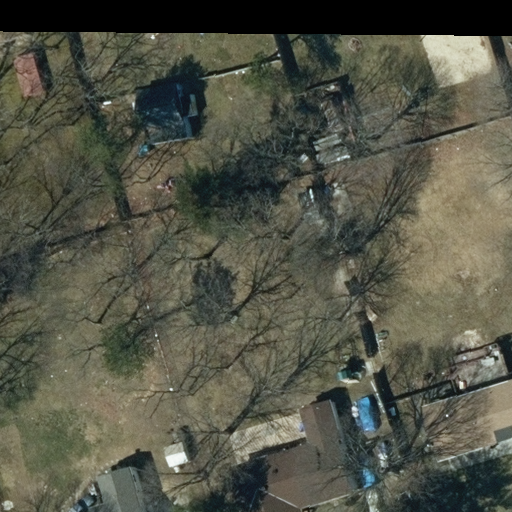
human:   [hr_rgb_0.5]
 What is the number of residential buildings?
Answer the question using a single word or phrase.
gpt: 4

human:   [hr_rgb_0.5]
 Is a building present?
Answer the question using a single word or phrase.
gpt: yes

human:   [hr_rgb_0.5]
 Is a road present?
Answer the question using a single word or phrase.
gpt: no

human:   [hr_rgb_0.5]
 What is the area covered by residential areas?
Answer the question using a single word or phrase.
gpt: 10619m2

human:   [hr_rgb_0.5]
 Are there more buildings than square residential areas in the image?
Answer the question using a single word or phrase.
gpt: yes

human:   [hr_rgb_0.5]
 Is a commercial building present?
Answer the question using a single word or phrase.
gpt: no

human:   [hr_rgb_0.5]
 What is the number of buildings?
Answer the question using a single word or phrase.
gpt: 6

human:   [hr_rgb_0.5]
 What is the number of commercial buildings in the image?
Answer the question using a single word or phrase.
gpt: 0

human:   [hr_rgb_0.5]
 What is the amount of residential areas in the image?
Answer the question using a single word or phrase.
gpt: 1

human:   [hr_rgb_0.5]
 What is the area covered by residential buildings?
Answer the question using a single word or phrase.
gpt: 396m2

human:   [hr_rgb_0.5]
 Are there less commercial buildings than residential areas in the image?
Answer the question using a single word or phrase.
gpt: yes

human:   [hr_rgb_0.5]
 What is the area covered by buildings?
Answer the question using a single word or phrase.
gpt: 470m2

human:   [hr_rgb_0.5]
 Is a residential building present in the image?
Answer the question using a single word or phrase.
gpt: yes

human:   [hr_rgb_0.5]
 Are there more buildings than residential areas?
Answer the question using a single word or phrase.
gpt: yes

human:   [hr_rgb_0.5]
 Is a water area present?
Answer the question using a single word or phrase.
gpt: no

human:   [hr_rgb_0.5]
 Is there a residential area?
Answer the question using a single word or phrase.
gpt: yes

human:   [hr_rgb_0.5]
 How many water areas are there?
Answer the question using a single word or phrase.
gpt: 0

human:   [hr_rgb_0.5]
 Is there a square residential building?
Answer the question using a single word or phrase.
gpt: no

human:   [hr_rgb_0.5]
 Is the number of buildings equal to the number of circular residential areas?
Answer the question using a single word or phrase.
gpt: no

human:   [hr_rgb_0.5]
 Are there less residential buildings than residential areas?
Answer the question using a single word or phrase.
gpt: no

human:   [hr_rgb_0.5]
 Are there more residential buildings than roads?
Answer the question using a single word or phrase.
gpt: yes

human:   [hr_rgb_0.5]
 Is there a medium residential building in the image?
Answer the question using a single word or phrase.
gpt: yes

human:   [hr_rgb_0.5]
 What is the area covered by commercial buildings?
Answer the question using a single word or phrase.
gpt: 0m2

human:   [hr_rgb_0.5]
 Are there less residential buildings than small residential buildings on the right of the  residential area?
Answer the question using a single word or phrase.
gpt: no

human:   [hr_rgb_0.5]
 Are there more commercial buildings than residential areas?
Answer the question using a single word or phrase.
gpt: no

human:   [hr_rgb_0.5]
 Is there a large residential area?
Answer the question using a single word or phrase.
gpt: yes

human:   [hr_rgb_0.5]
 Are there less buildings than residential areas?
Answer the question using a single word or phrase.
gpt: no

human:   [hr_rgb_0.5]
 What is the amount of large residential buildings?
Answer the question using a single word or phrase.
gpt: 0

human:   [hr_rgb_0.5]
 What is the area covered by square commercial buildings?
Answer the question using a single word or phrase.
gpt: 0m2

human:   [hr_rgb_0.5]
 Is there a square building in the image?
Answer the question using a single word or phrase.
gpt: no

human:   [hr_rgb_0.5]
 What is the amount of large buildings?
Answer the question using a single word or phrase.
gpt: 0

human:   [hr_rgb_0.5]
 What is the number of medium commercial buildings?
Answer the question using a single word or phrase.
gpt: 0

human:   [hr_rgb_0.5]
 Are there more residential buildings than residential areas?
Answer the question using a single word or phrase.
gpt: yes

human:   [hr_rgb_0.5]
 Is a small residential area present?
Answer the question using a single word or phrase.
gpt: no

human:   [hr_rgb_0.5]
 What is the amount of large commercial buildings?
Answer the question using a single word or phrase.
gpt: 0

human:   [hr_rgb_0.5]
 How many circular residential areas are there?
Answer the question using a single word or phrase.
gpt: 0

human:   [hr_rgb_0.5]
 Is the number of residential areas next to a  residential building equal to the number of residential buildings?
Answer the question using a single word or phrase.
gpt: no

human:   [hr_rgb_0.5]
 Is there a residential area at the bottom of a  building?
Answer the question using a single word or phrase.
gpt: yes

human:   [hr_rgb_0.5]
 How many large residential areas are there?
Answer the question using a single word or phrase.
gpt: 1

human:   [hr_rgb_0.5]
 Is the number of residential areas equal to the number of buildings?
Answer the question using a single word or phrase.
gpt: no

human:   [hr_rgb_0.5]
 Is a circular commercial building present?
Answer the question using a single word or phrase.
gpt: no

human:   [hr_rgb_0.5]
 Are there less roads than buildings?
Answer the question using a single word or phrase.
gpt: yes

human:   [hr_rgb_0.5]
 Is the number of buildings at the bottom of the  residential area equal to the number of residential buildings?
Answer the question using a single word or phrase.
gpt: no

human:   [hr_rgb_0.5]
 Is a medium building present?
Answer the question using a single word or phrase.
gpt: yes

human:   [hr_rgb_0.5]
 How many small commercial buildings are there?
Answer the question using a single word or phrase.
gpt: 0

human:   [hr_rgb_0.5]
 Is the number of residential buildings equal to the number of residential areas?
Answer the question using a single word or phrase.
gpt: no

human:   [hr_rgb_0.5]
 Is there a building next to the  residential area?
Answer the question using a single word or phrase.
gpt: yes

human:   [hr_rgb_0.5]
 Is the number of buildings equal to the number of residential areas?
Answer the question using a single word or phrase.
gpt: no

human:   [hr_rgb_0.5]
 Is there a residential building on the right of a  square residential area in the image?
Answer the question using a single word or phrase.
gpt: no

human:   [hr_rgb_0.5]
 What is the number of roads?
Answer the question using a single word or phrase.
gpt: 0

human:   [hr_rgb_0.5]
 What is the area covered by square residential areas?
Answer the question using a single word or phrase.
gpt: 0m2

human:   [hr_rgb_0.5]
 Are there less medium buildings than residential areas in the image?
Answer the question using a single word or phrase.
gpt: no

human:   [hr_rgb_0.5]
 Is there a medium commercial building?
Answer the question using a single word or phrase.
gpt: no

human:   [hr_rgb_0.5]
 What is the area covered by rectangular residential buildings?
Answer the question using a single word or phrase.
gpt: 50m2

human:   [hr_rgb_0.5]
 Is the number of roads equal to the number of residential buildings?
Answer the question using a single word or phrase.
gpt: no

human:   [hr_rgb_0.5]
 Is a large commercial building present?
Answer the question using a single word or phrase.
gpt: no

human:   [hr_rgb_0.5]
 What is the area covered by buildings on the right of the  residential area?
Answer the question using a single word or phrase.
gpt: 470m2

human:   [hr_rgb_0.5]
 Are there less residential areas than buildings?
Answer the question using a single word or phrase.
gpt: yes

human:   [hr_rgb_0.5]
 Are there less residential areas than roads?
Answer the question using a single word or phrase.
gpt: no

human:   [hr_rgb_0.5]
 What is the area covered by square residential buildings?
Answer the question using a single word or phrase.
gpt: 0m2

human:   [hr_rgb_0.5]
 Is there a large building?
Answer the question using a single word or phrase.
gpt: no

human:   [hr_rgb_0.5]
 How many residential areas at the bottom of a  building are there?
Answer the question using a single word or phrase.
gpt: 1

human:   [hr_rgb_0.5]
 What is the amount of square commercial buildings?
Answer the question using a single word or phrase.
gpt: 0

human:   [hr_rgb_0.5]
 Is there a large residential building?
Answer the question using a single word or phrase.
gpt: no